Question:
I'm trying to add a ViewPager for each tab to display images. For the first tab on the launch, everything is fine. The Fragments are being fetched with the help of custom FragmentStatePagerAdapter. I'm instantiating a new ViewPager object in CreateTabContent method.
The problem occurs when I click on Tab 2, after the contents of first tab are displayed. I set a new FragmentStatePagerAdapter object on the new ViewPager object. Again all the methods like getCount, getItem, getItemPosition execute properly, but the objects are do not attach to the ViewPager.
On checking the hierarchviewer, I found out that NoSaveStateFrameLayout objects are not being created.
Thanks.
Note: I've implemented notifyDataSetChanged.
The problem occurs
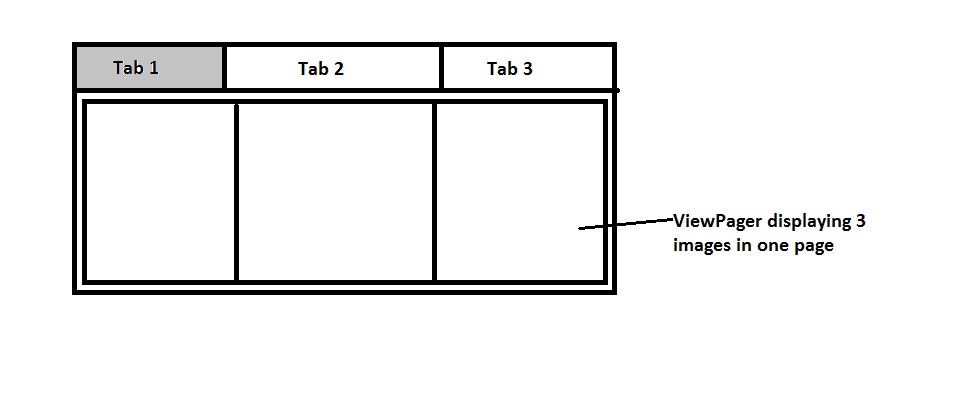
Answer: I found out the solution. I checked the hierarchyviewer, again, carefully and found out that NoSaveStateFrameLayout object, which should be attached to the ViewPager for the next tab was being attached to the first ViewPager. So, I detached the ViewPager on tab 1 when next tab is clicked using this code:
'''
FrameLayout frameLayout = mTabHost.getTabContentView();
frameLayout.removeViewAt(index);
'''
Now, Only one ViewPager object exists and everything is working great.